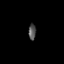
Tissue: lung
Cell type: Epithelial cells
Senescence score: 0.2159
Nuclear area (px): 115
Mean DAPI intensity: 84.426